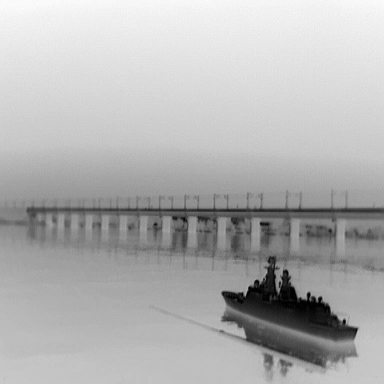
There is a warship in the infrared image.